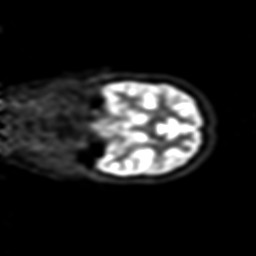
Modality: PET
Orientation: coronal
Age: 53
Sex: female
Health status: ill